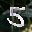
Label: 5